Field crop: tomato
Growth stage: 1
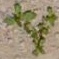
Species: portulaca